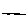
Label: line